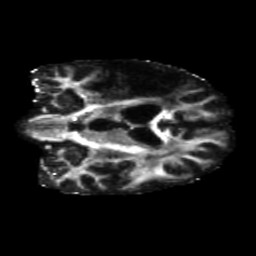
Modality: FA
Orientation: coronal
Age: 58
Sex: male
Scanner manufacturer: siemens
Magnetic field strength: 3 T
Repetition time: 5.47 s
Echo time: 0.0854 s